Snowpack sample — Loveland Pass, Silver Plume, Colorado, USA (2/11/26, 12:00 PM MST)
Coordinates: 39.663, -105.886
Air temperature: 35 °F
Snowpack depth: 82 cm
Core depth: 40 cm
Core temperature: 23 °F
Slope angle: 13°, slope face: 12°
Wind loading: high
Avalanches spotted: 1
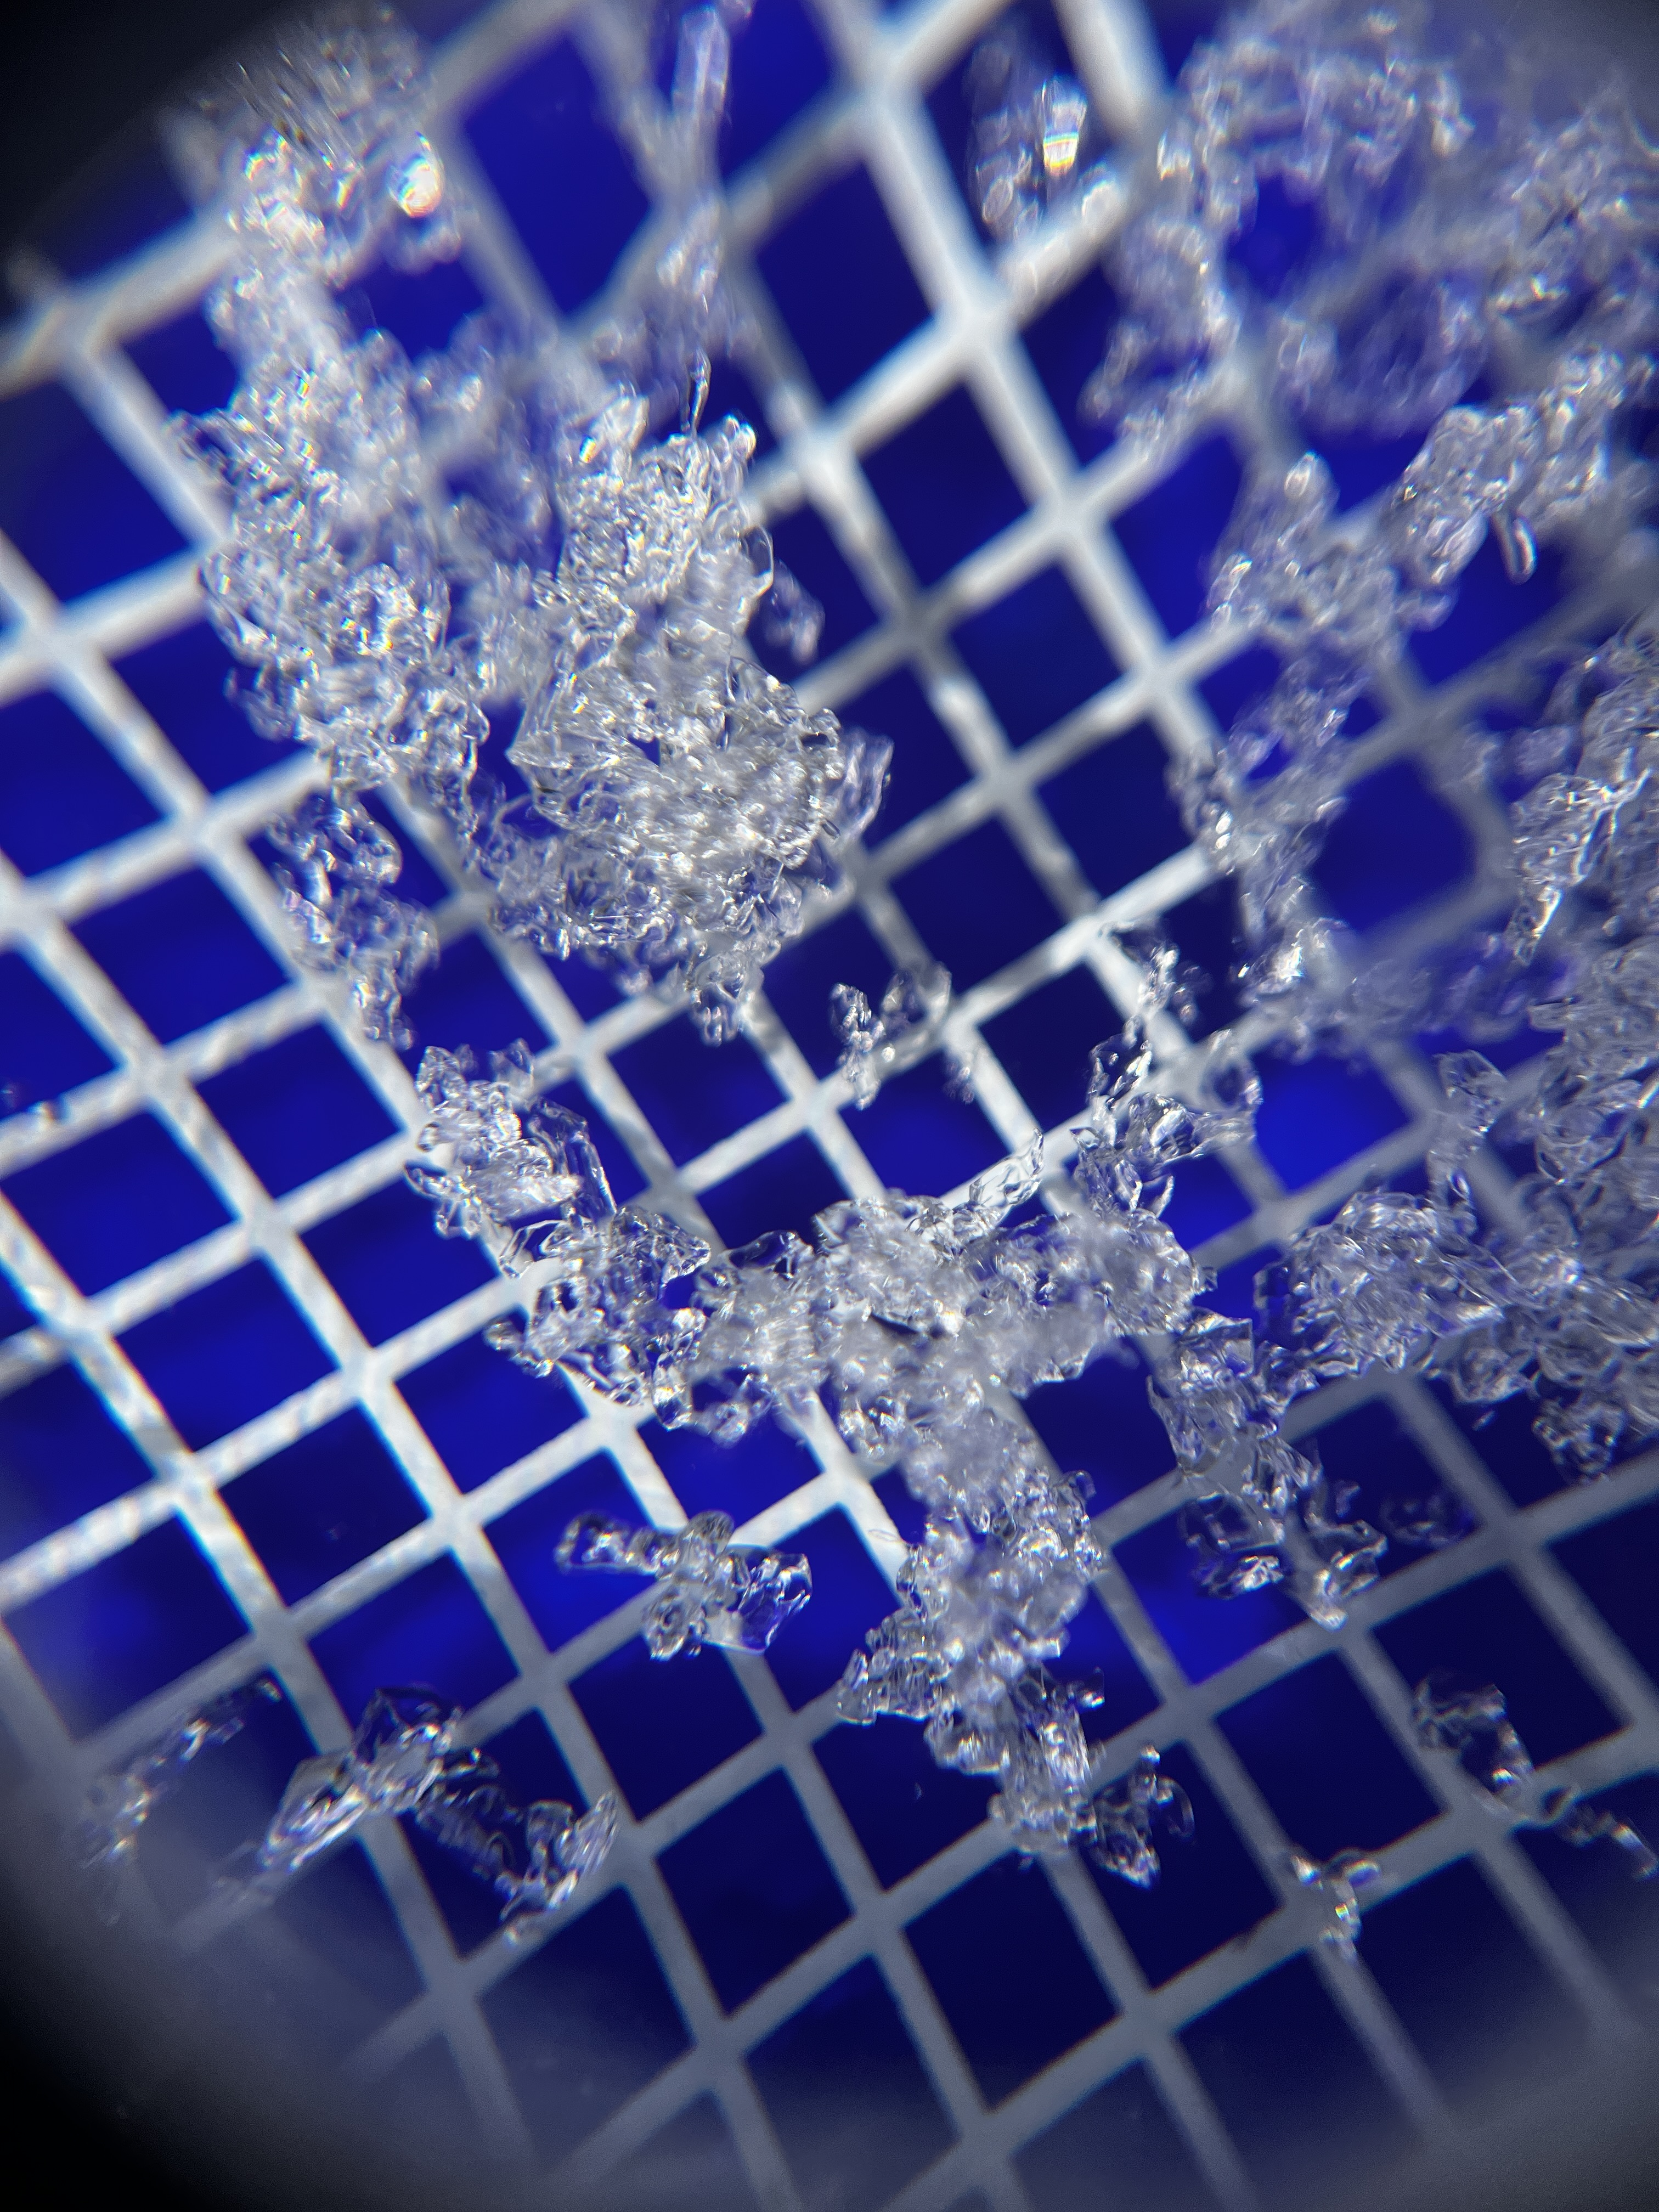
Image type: magnified_profile
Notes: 1 small avalanche spotted on the north side of the bowl, lots of wind loading